Interaction volume radius: 10 \u00c5
Interaction volume height: 10 \u00c5
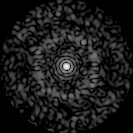
Disorder parameter: 0.8366